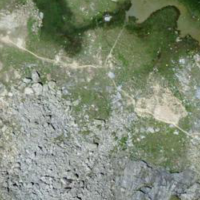
EUNIS habitat code: 48
Species observed at this site:
Eriophorum scheuchzeri
Silene acaulis
Gentiana bavarica